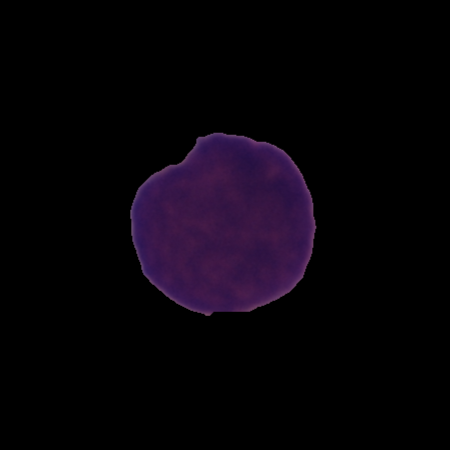
Label: cancer